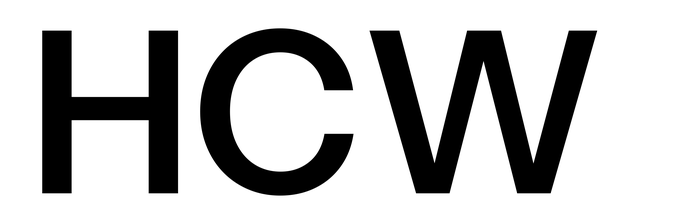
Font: InstrumentSans_SemiBold